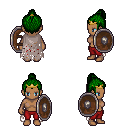
a pixel art fantasy rpg character, female body template, human, dark skin, gray tattered cape, red pants, green short topknot hairstyle, gold tiara, bracelets, shield, four views (front, back, left, right), 2x2 character sprite sheet, small pixel art, hard edges, no anti-aliasing